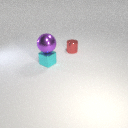
small cyan metal cube in front of small red metal cylinder